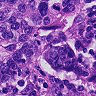
Metastatic tissue present: yes